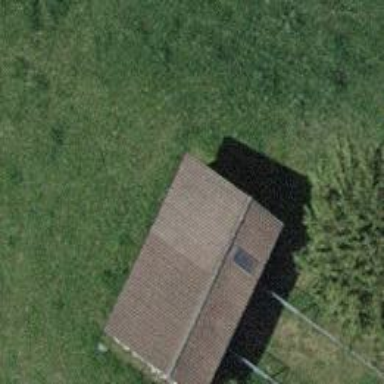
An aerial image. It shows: Cabin.